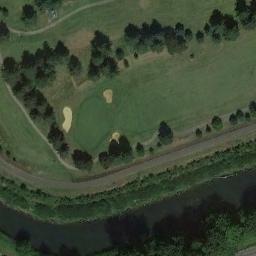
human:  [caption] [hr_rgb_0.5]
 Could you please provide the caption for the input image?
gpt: Many trees are near the golf course .

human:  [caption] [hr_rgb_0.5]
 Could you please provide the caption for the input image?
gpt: There are a few bunkers and a small river and a few paths and many trees on a large green lawn on the golf course .

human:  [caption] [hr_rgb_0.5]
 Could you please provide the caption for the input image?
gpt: The golf course has a putting green, Some barrier trees and three sandpits and a river goes through the golf course .

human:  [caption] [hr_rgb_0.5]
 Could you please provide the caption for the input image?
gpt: There are two parallel paths from top left to bottom right .

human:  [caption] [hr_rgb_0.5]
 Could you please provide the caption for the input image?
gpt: There are two bunkers and some trees on the golf course beside a river .